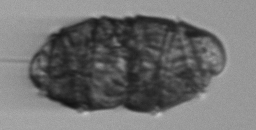
Label: Margalefidinium